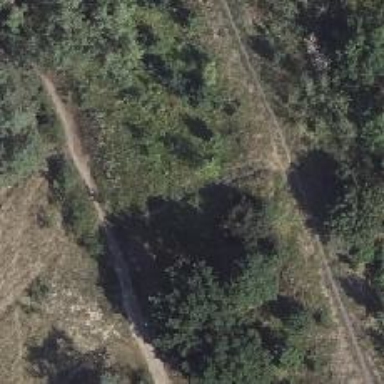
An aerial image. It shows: Dirt path.